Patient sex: M
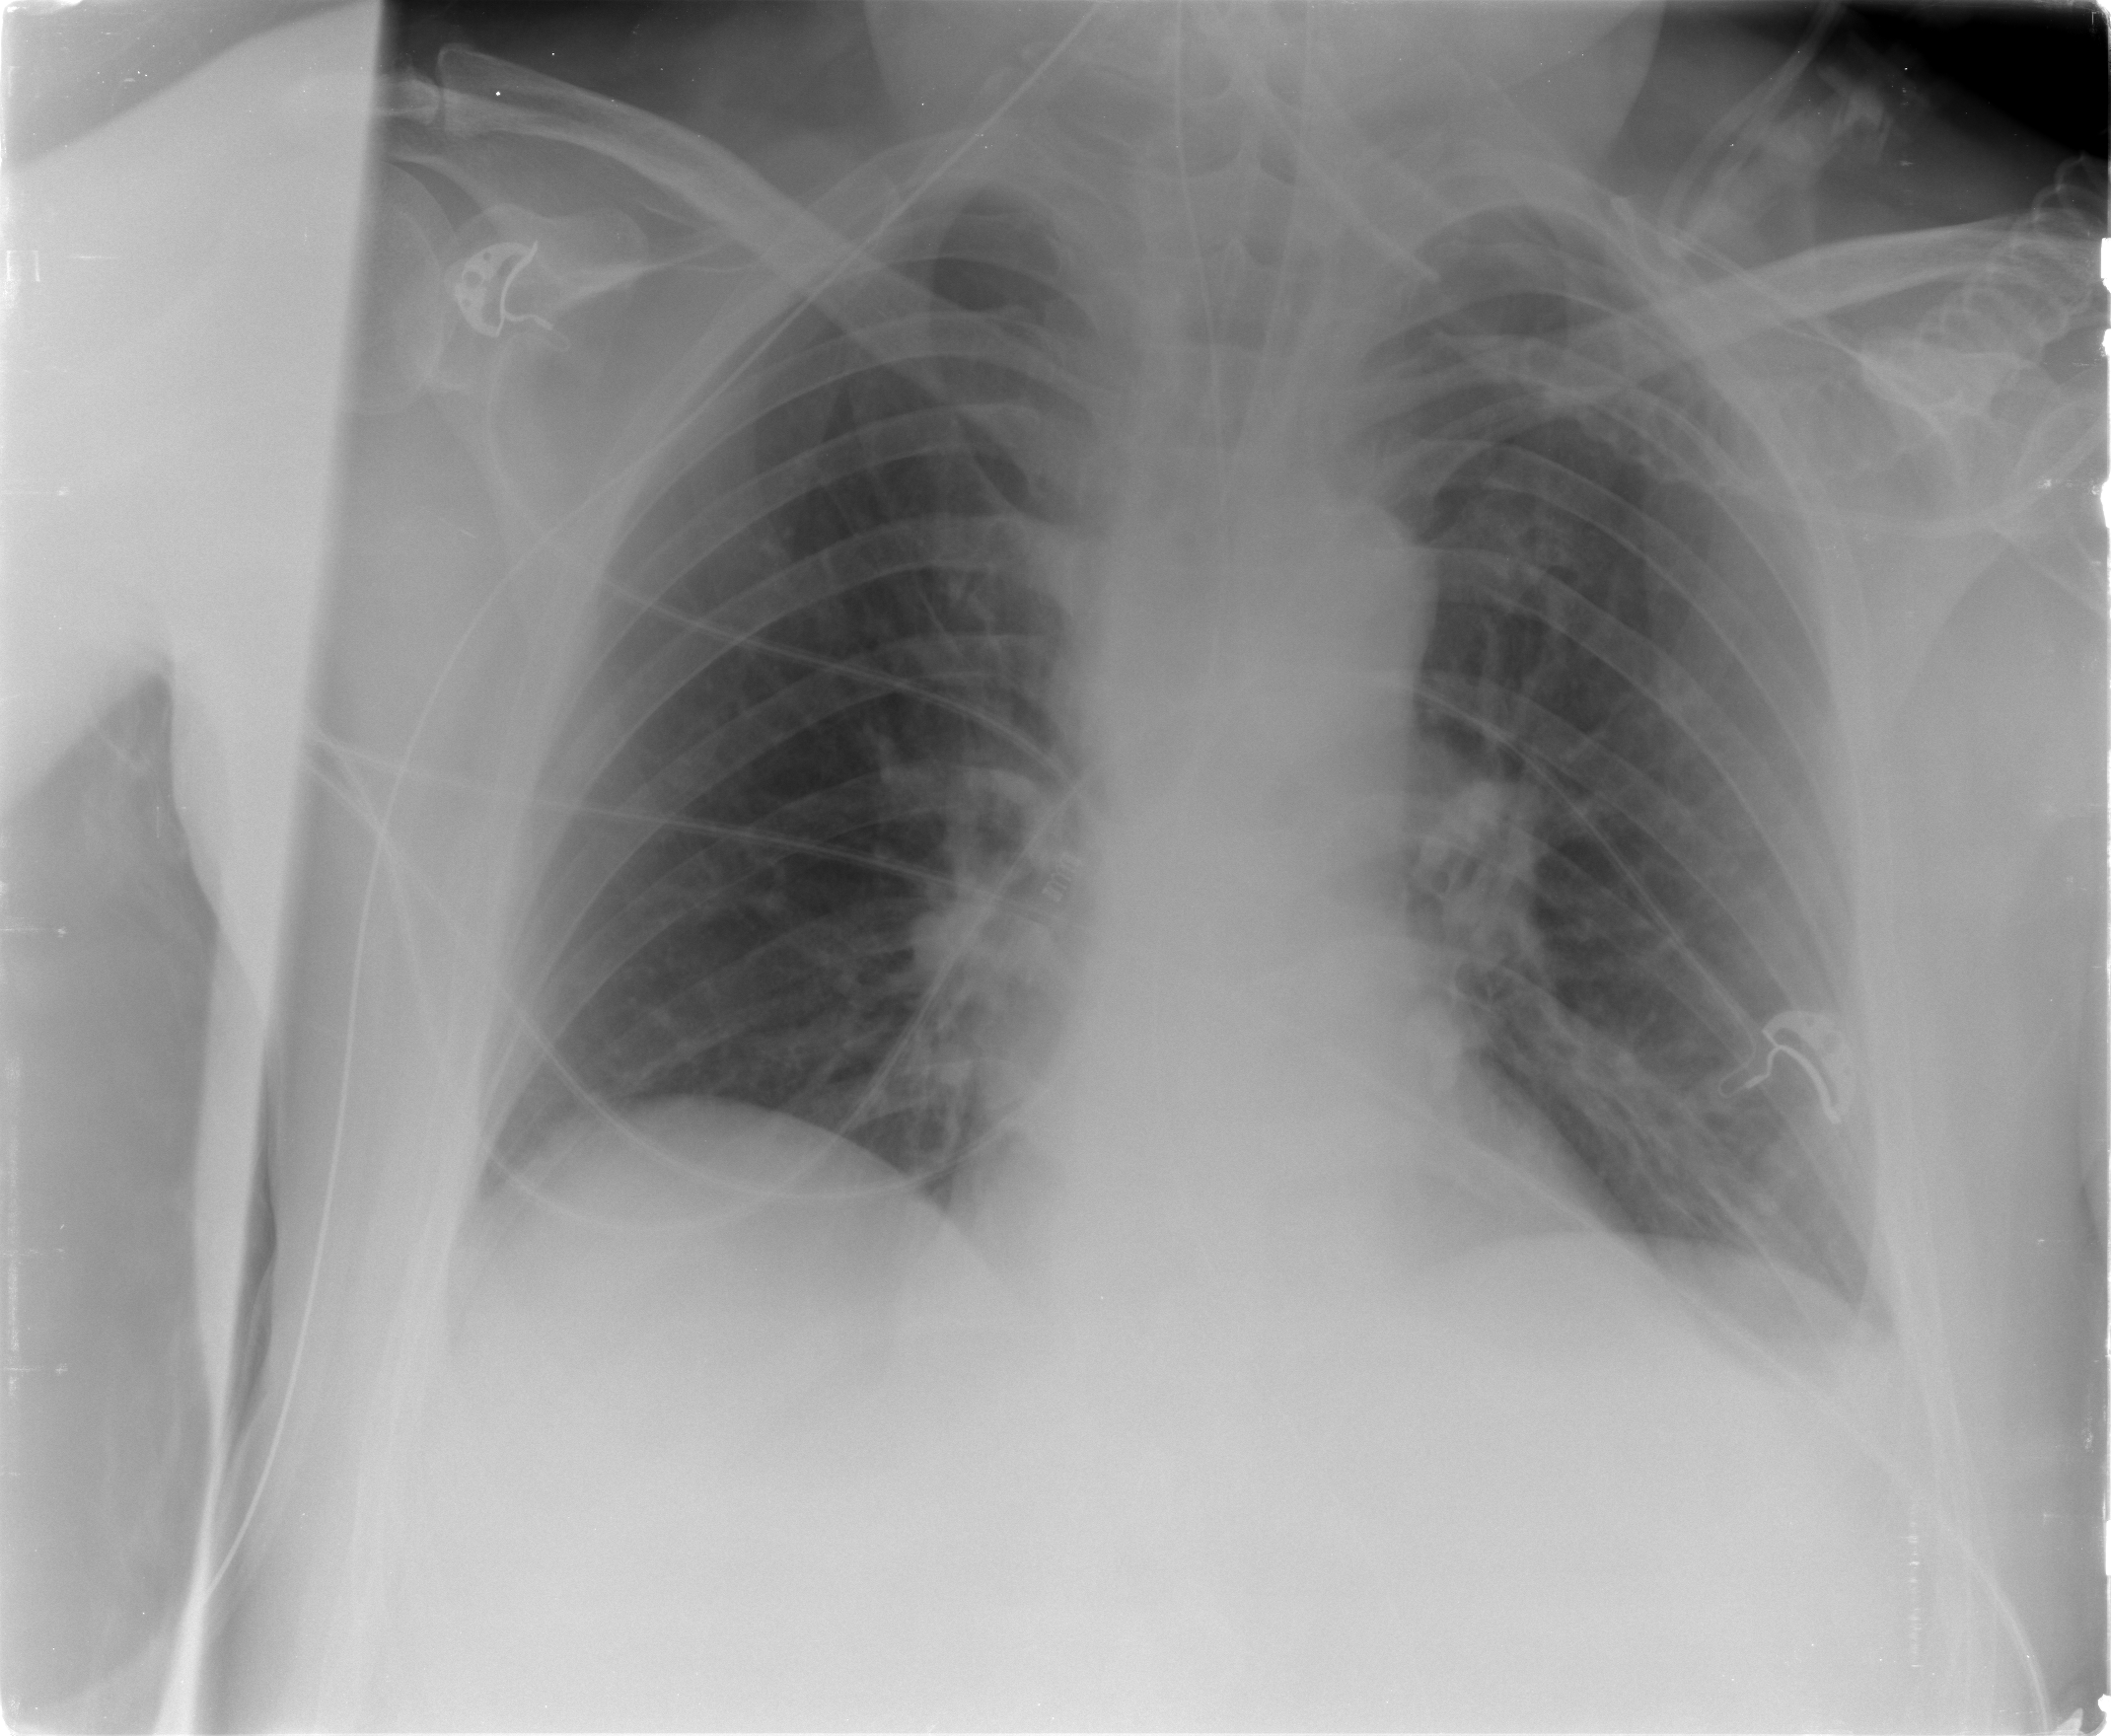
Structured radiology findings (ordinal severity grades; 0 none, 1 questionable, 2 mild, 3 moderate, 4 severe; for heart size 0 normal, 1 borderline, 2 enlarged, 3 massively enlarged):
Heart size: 0
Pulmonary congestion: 0
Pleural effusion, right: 0
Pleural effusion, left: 0
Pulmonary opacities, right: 0
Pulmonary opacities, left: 1
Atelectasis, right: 0
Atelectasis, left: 2